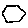
Label: hexagon